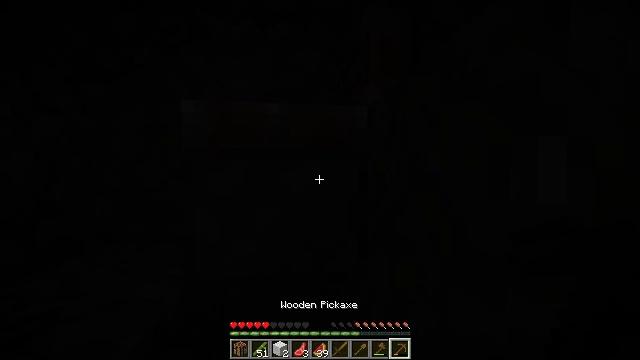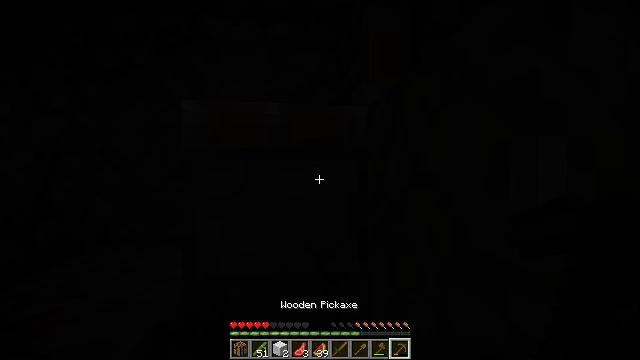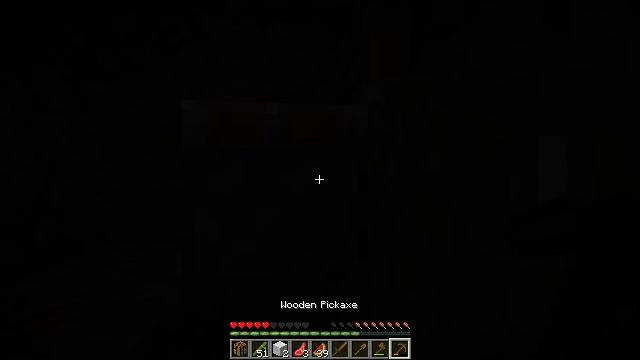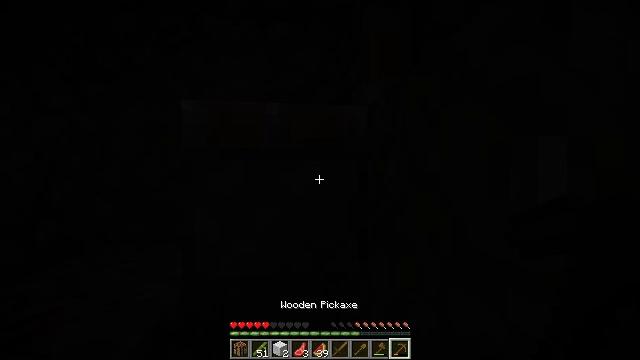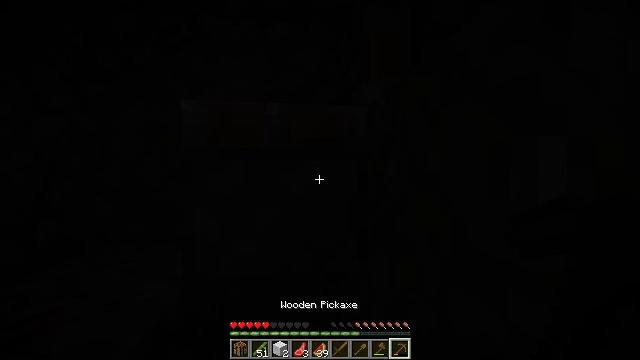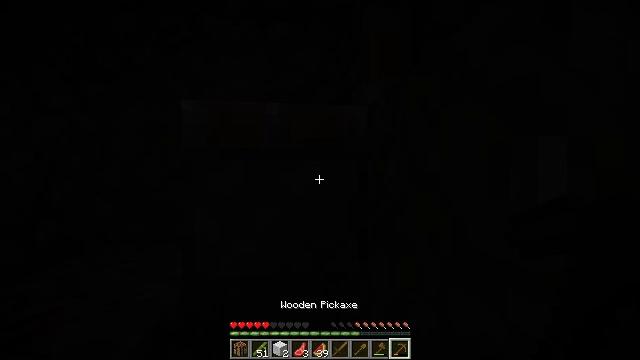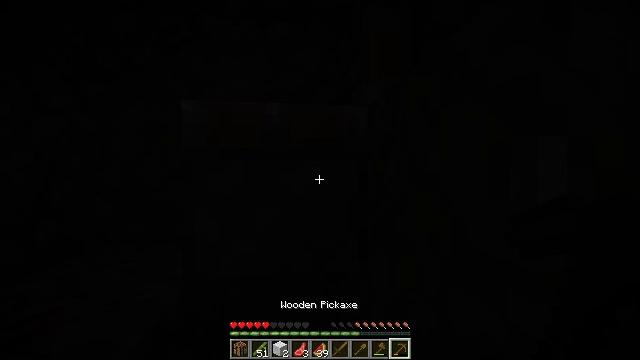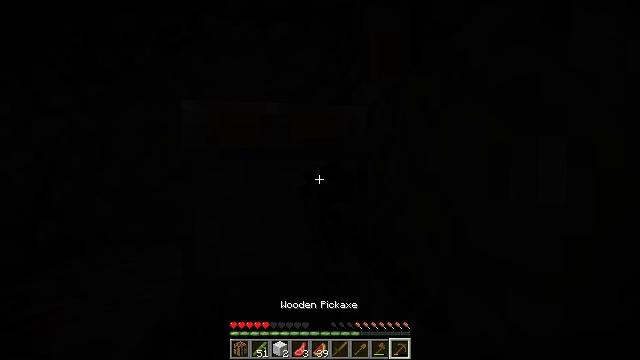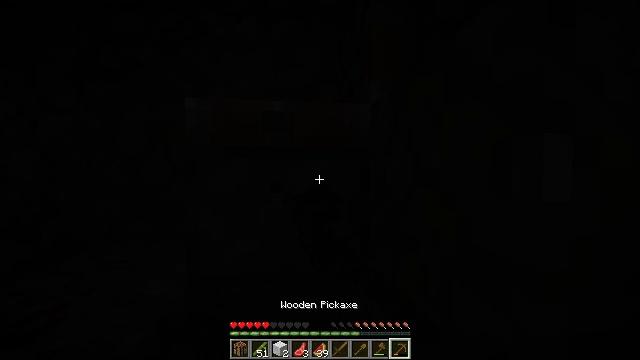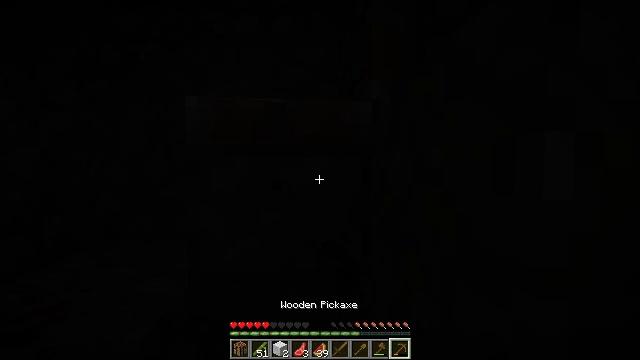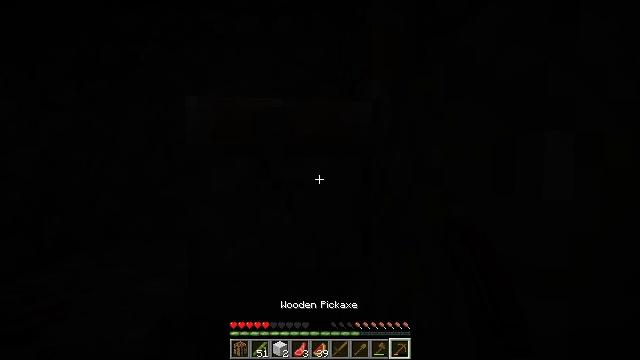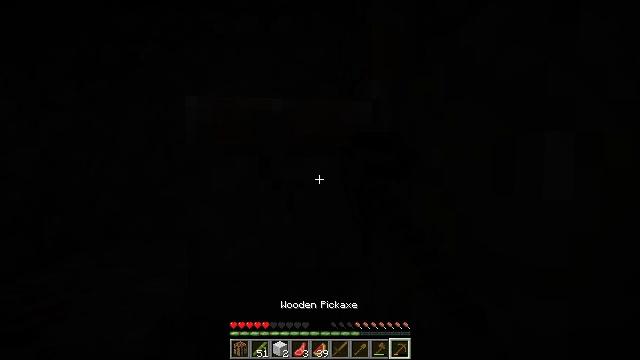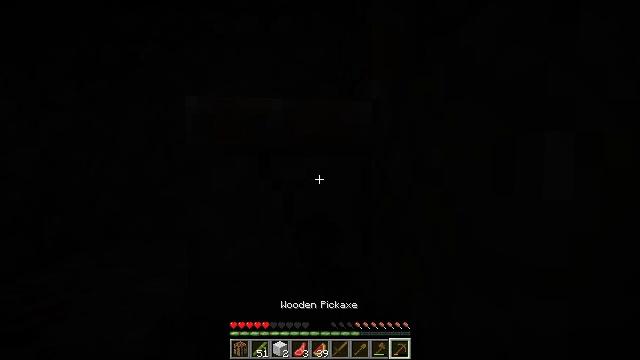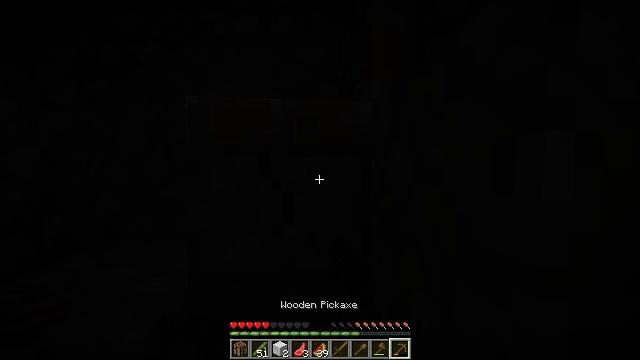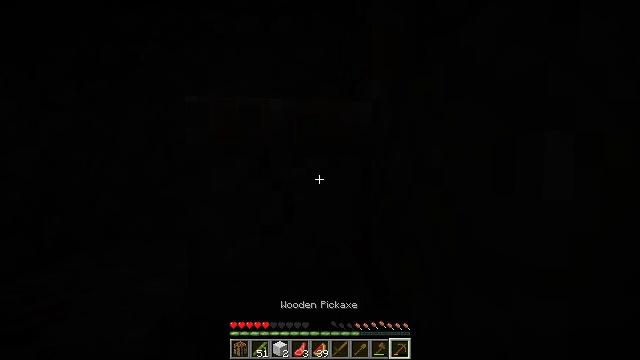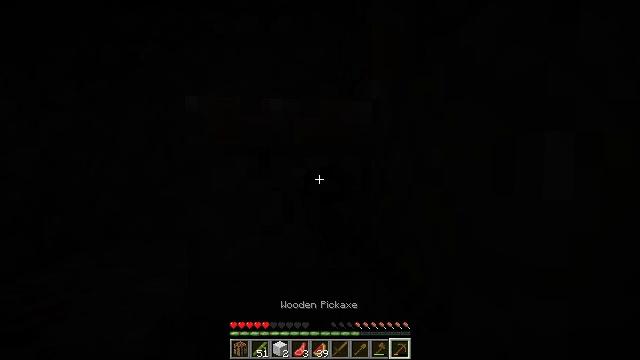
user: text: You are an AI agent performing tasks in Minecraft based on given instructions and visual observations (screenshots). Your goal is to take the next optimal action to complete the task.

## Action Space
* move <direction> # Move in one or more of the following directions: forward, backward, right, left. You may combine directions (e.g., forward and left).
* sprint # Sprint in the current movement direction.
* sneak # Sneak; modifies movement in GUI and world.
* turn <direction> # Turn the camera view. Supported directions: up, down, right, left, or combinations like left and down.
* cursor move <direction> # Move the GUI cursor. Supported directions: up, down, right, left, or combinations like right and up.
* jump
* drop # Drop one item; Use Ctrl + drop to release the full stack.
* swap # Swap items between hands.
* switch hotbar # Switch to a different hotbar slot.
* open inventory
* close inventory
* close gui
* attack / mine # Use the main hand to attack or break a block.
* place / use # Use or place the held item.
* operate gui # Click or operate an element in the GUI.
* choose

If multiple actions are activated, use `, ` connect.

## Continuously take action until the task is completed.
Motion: motion action
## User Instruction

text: Mine the sticky piston.
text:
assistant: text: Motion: no_op
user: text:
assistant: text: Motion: no_op
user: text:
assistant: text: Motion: no_op
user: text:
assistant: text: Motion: no_op
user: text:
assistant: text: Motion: no_op
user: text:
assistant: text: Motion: no_op
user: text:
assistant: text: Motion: no_op
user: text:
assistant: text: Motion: attack / mine
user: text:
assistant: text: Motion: attack / mine
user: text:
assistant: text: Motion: attack / mine
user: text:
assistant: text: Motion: attack / mine
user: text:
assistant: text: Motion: attack / mine
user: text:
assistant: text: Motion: attack / mine
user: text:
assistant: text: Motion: attack / mine
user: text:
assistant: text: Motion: attack / mine
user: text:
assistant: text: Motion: attack / mine
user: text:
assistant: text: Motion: attack / mine
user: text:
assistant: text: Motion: attack / mine
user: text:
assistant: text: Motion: attack / mine
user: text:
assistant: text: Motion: attack / mine
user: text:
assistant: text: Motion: attack / mine
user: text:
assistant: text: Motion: attack / mine
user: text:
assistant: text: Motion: attack / mine
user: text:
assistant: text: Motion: attack / mine
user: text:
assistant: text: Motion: attack / mine
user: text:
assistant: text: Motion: attack / mine
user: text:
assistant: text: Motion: turn left, attack / mine
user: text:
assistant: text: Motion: attack / mine
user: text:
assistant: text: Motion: attack / mine
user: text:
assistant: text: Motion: attack / mine